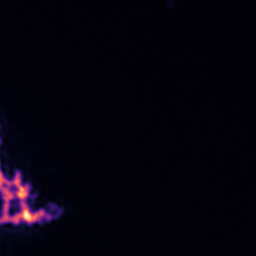
Label: Super-resolution ER image